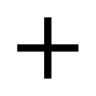
Cursor type: crosshair
OS/theme: linux-apple-cursor
Variant: black